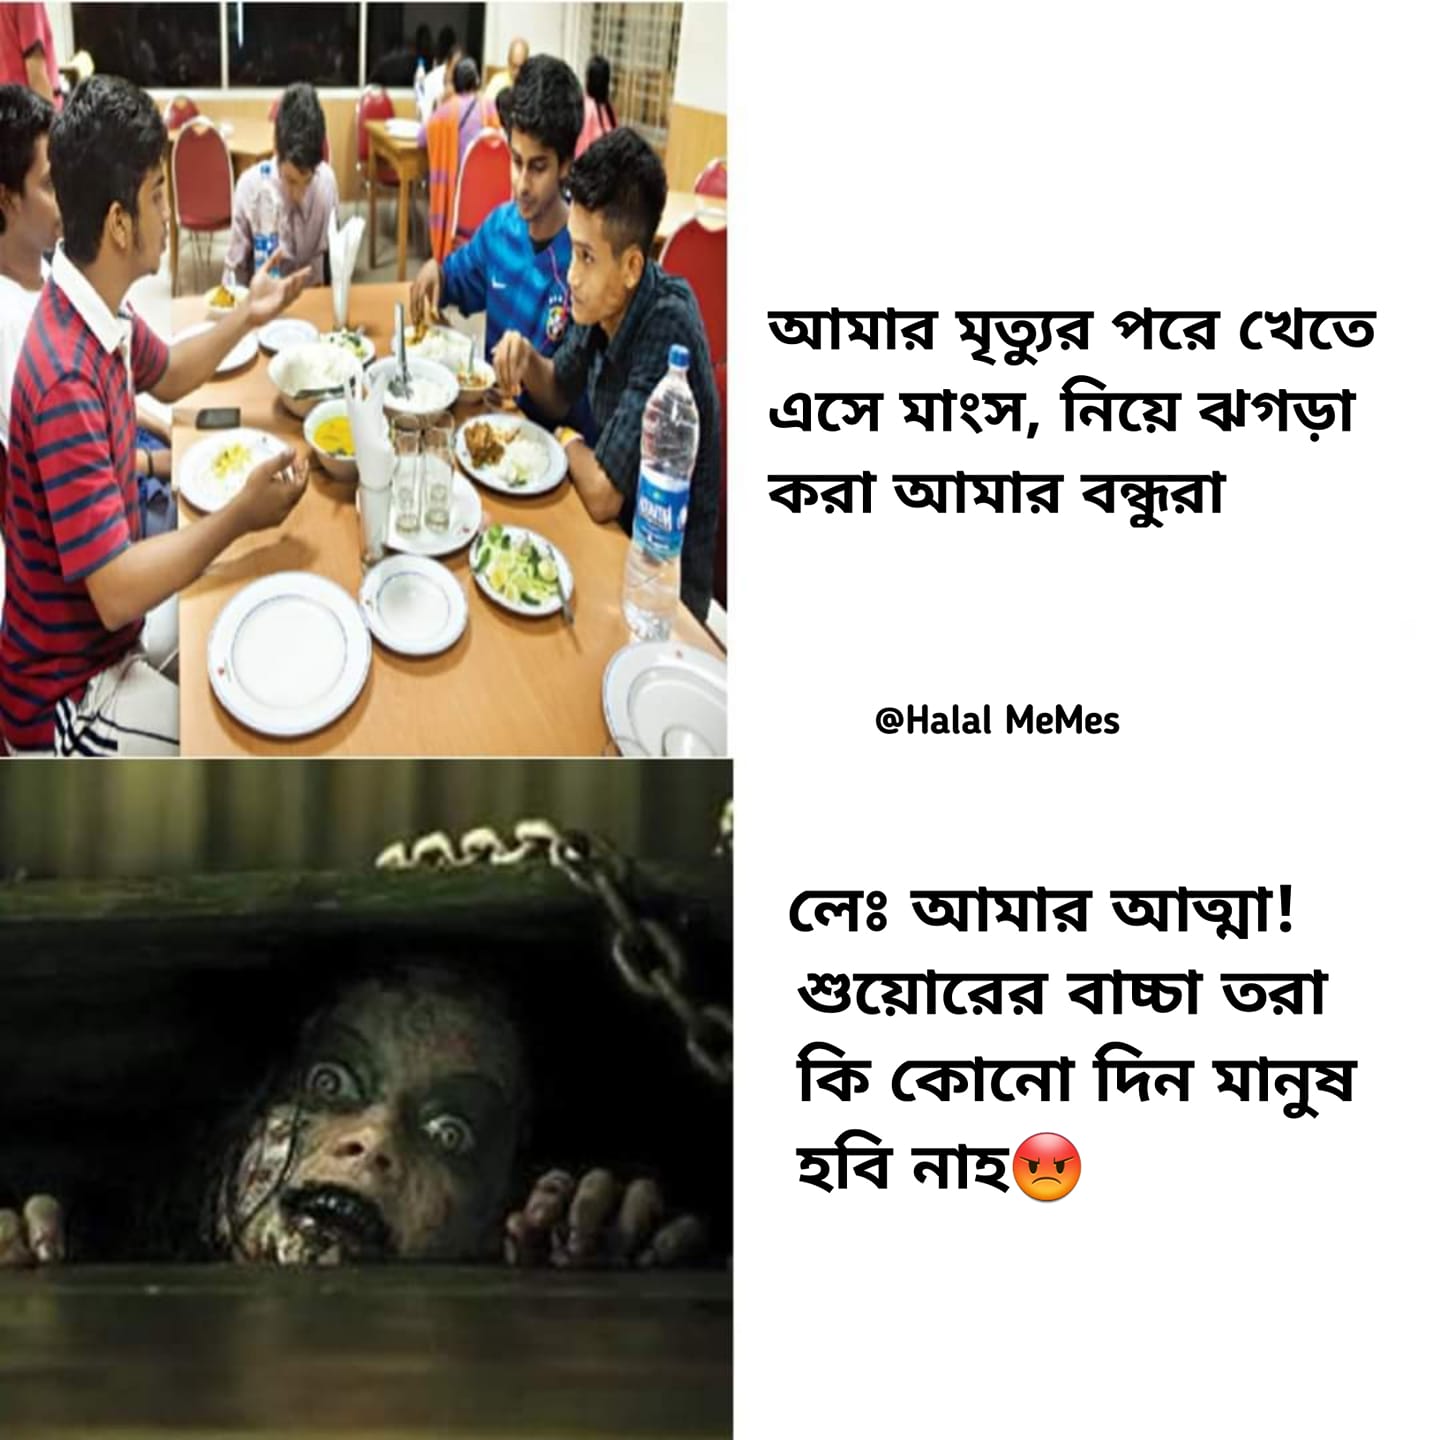
Caption: আমার মৃত্যুর পর খেতে এসে মাংস, নিয়ে ঝগড়া করা আমার বন্ধুরা     লেঃ আমার আত্মা ! শুয়োরের বাচ্চা তরা কি কোনো দিন মানুষ হবি নাহ
Label: non-hate